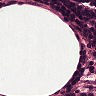
Metastatic tissue present: no